Field crop: tomato
Growth stage: 2
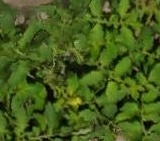
Species: tomato